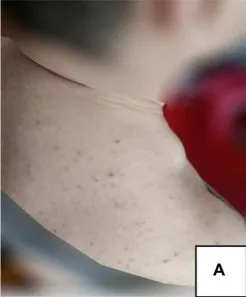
(A) Neck mass.
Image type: medical_photograph (skin_photograph)